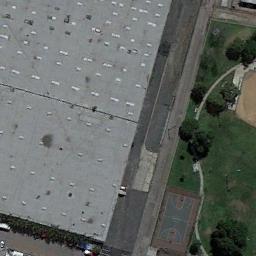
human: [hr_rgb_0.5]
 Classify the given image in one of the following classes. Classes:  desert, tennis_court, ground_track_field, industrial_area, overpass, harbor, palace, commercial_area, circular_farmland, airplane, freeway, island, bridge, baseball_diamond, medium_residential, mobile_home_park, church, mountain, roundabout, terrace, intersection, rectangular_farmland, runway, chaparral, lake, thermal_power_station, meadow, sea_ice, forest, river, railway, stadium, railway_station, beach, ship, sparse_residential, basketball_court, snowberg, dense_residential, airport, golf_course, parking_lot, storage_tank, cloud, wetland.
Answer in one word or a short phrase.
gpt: basketball_court